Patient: sex M, age 78
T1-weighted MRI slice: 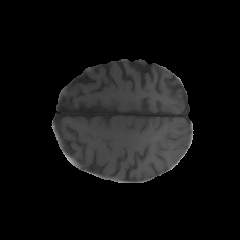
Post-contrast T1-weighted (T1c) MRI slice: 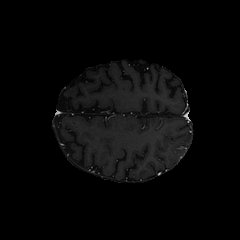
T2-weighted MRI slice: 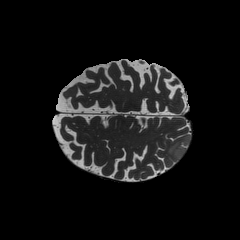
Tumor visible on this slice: yes
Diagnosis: Glioblastoma, IDH-wildtype
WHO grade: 4